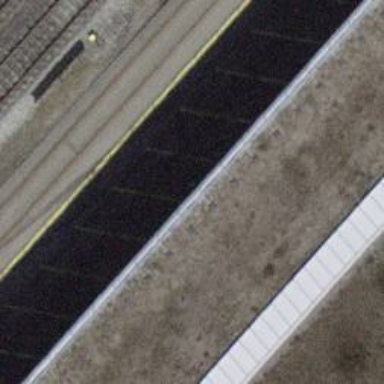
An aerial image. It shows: Disused railway spur with single track.